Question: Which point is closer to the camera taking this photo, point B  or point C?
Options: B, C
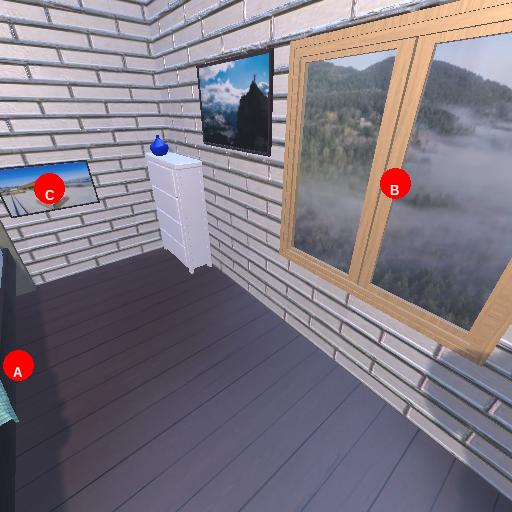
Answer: B